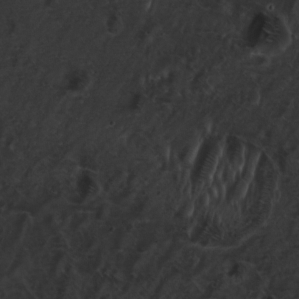
Label: non_frost